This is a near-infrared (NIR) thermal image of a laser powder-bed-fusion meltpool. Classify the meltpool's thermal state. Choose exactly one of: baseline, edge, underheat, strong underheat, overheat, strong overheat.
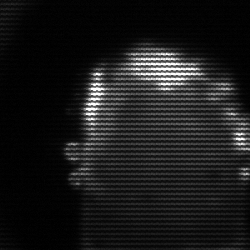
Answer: baseline